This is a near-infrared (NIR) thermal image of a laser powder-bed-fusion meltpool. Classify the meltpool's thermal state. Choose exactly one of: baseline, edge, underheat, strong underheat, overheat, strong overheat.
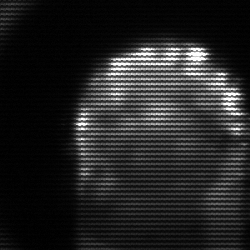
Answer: baseline